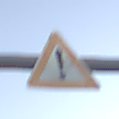
Verkehrszeichen: Gefahrenstelle
Umgebung: Outdoor, Nature
Tageszeit: SunriseSunset
Wetter: PartlyCloudy
Licht: Natural
Jahreszeit: NotSpecified
Kontrast: LowContrast